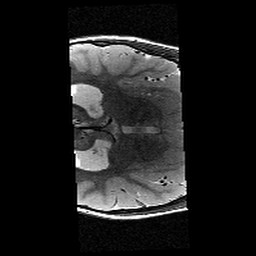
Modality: T2w
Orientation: axial
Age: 9
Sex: male
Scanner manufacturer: siemens
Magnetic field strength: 3 T
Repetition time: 9.23 s
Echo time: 0.067 s